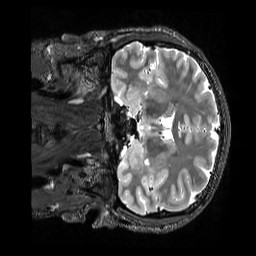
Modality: T2w
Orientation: coronal
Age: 28
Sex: male
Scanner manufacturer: siemens
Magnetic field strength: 3 T
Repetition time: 3.2 s
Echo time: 0.728 s